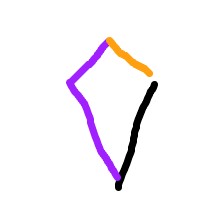
Shape: kite